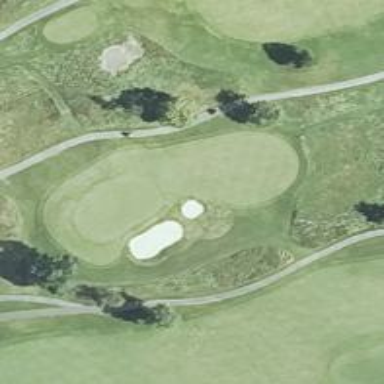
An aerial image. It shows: Golf hole.